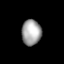
Tissue: lung
Cell type: Epithelial cells
Senescence score: 0.2314
Nuclear area (px): 488
Mean DAPI intensity: 163.41